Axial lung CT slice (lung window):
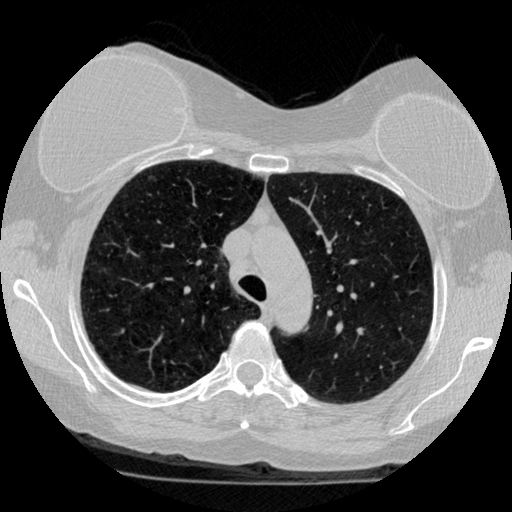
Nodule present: no